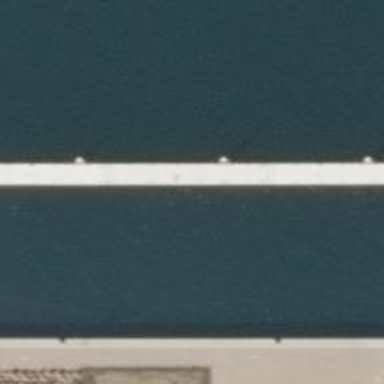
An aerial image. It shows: Man-made pier.